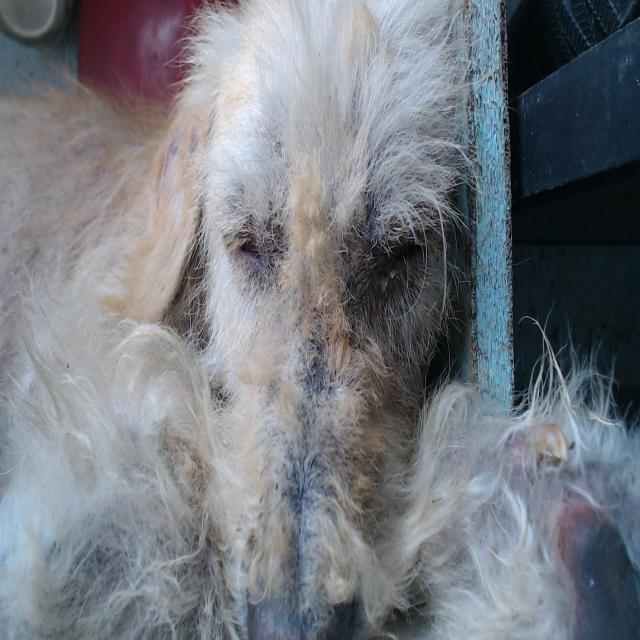
Canine demodicosis (Demodex mange) — caused by Demodex canis mites. Presents with alopecia, follicular papules, pustules, and comedones. Often localized on face and forelimbs.